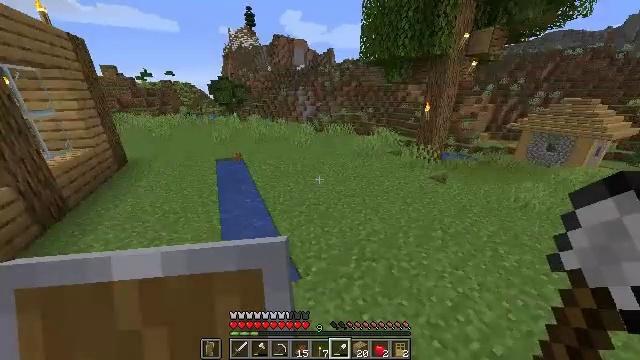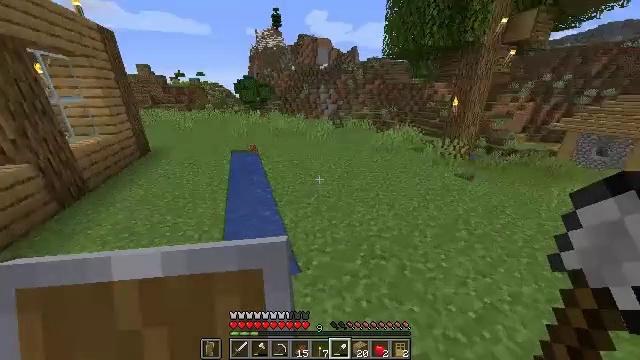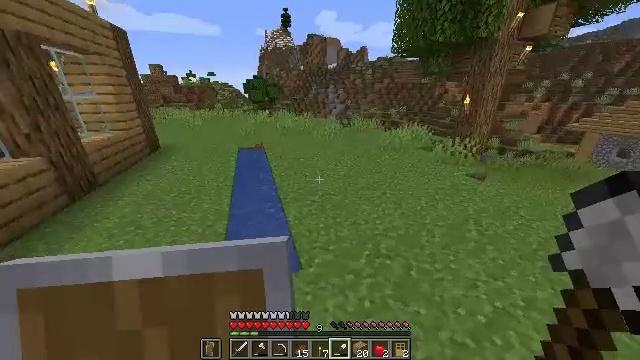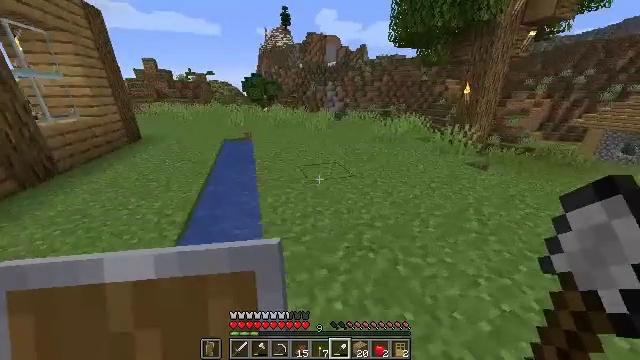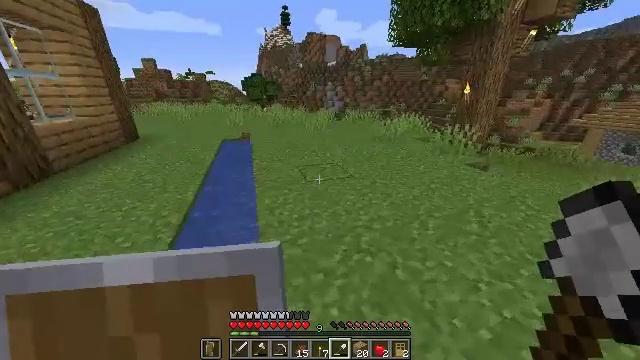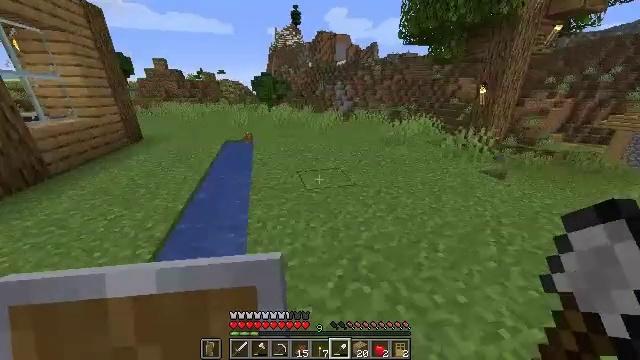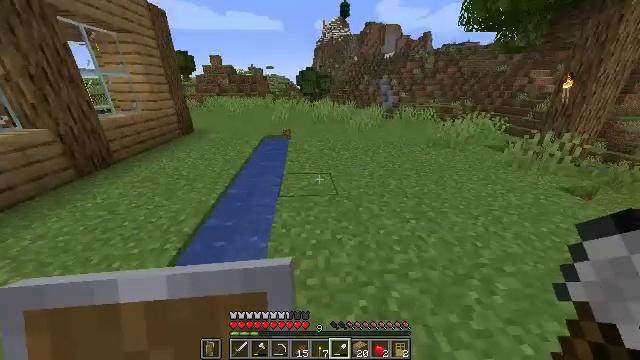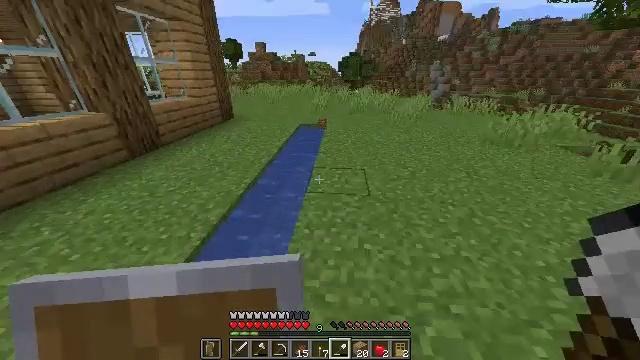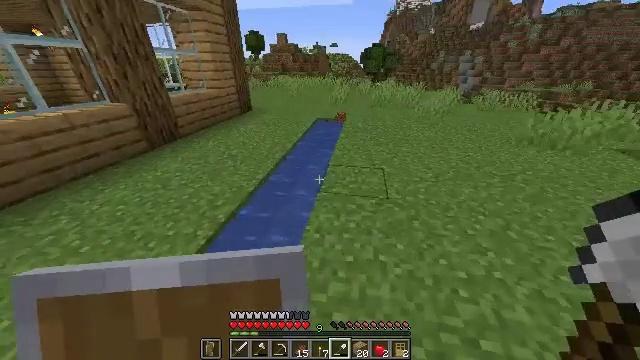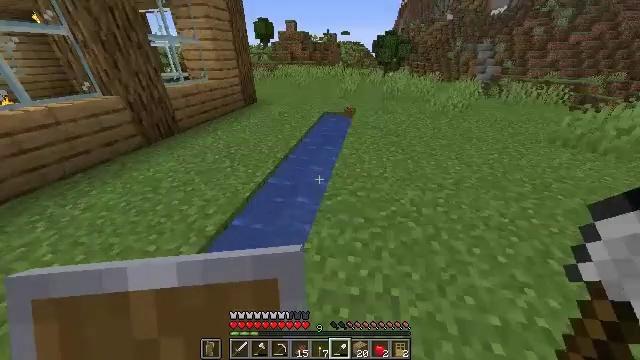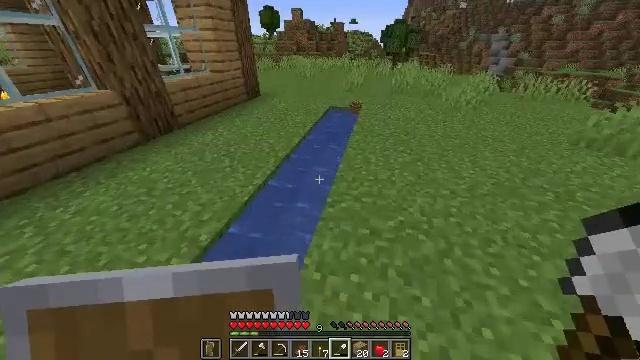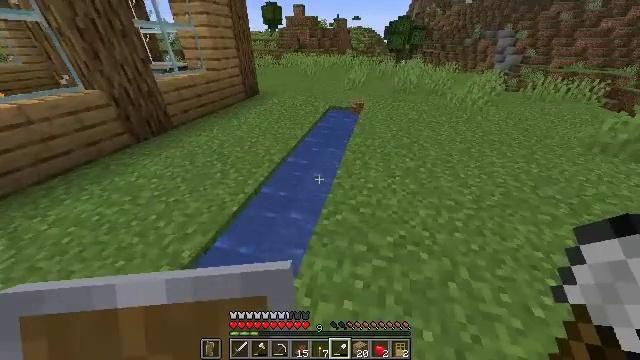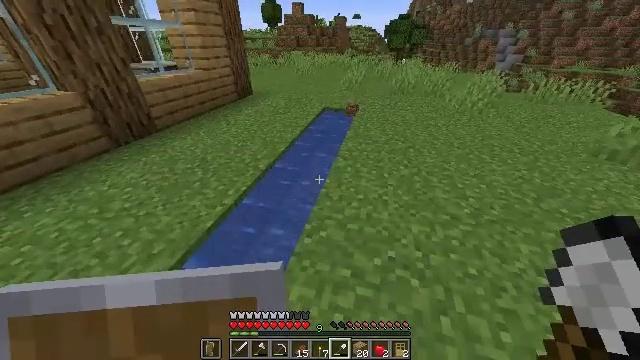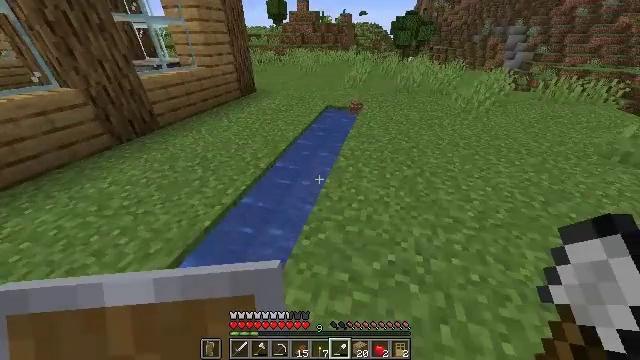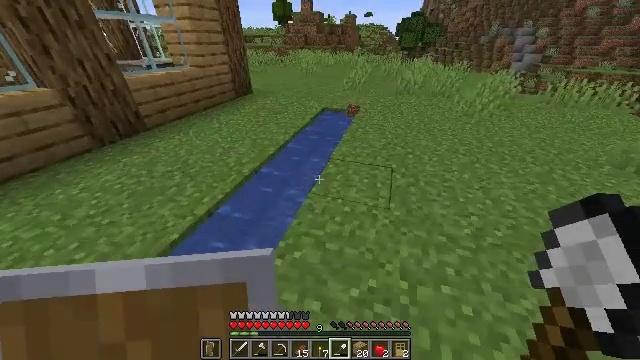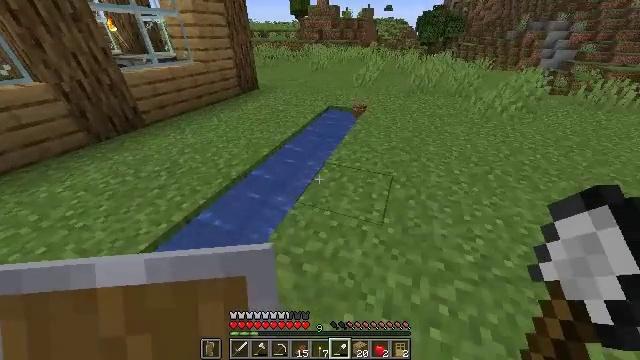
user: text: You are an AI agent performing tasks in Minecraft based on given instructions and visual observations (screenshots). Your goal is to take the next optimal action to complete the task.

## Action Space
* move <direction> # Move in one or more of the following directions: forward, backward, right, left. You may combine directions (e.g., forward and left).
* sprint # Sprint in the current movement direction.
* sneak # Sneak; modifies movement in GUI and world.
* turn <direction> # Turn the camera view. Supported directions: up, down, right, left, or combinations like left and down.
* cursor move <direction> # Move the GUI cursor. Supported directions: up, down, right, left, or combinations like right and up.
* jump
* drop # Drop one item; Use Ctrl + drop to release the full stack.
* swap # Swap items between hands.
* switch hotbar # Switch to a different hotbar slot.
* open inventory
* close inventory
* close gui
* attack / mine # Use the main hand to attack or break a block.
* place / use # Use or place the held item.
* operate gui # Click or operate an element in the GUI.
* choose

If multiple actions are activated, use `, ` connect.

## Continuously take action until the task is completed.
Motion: motion action
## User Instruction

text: Collect wheat crops.
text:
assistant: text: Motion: move forward, turn left
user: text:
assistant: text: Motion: move forward, turn left
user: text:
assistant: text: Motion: move forward
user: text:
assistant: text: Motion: move forward
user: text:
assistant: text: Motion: move forward, turn left
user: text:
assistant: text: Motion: move forward, turn left and down
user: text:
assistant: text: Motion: move forward, turn left and down
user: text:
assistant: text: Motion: move forward, turn left and down
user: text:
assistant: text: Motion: move forward, turn left and down
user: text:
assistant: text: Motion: move forward, turn left and down
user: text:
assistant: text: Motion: move forward and move right
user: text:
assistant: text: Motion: move forward and move right
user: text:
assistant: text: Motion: move forward and move right, turn left
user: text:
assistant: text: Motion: move forward and move right, turn left
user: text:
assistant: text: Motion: move forward and move right, turn left
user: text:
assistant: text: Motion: move forward and move right, turn left and down
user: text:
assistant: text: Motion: move forward and move right, turn left
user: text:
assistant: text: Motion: move forward
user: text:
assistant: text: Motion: no_op
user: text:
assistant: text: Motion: open inventory
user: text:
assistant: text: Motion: cursor move right, open inventory
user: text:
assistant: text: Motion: cursor move right and down, open inventory
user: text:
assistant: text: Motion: cursor move down
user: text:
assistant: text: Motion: no_op
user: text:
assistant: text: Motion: sneak
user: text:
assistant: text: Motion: sneak
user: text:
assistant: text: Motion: sneak
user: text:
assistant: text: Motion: sneak
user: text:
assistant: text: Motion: sneak, operate gui
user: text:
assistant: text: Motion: sneak, operate gui